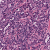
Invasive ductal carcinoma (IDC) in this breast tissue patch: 1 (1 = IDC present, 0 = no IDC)